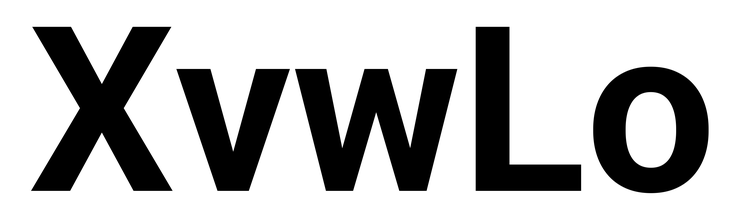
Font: Roboto_Bold